Field crop: maize
Growth stage: 2
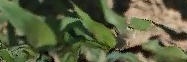
Species: maize